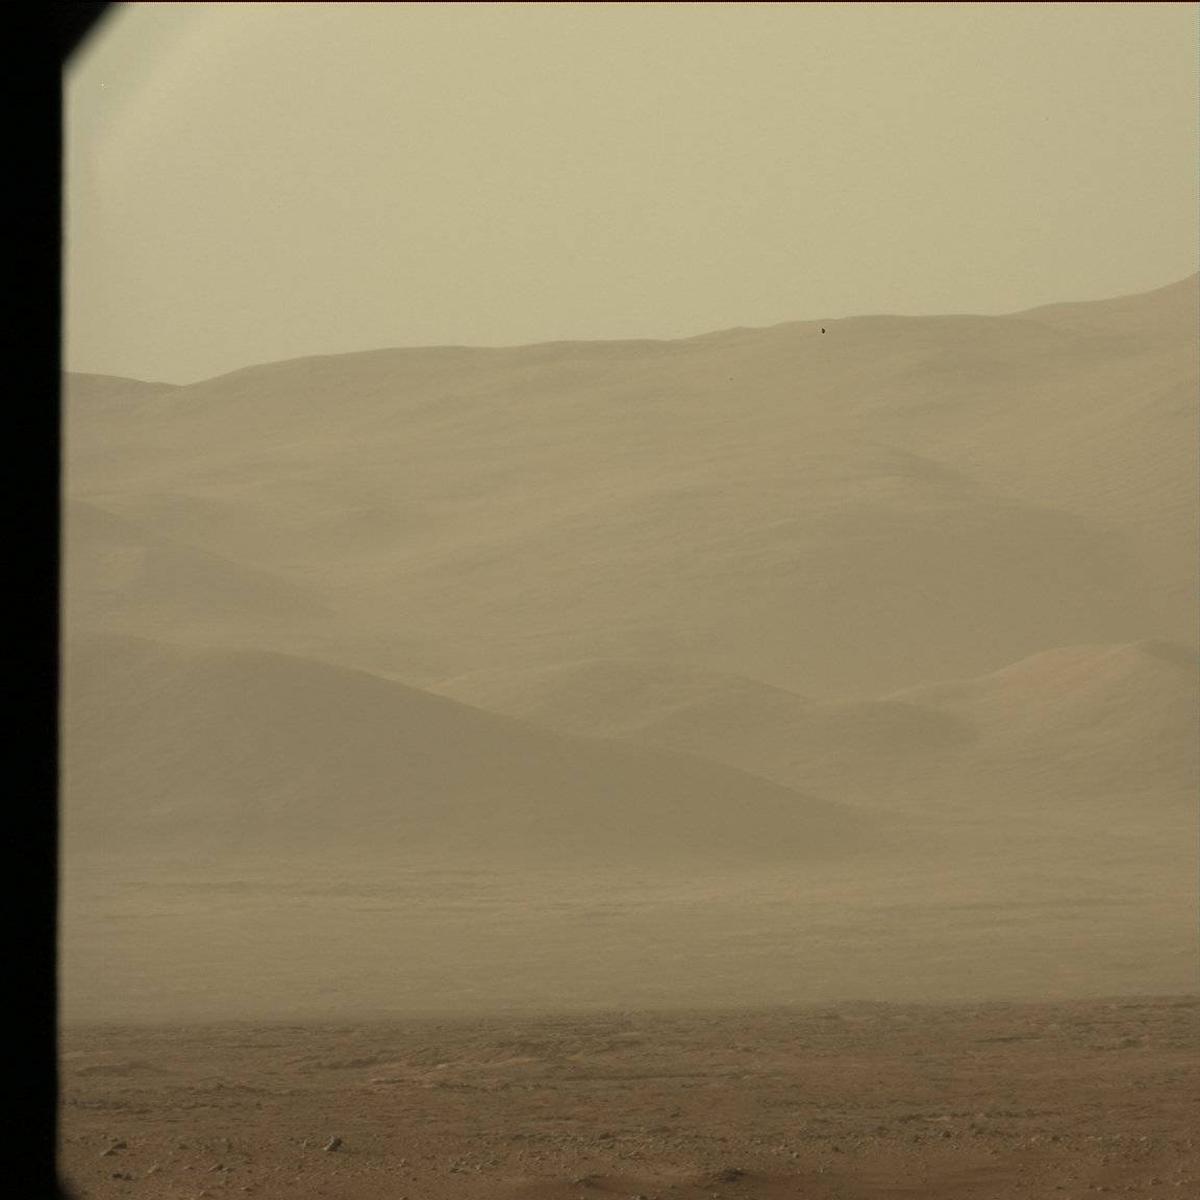
Terrain classes present: Ridge, Rock, Sand / Soil, Sky